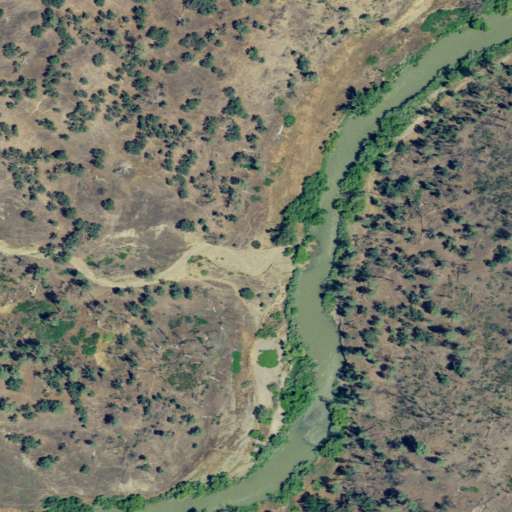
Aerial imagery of valley in California named Stemple Canyon containing grassland and woody wetlands